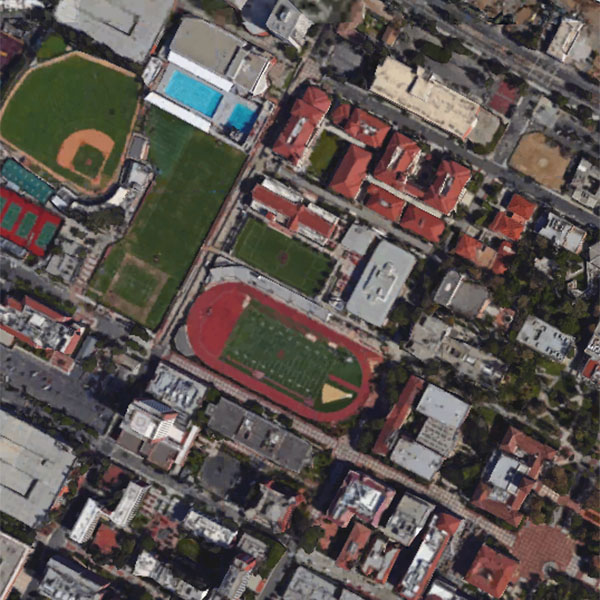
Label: School